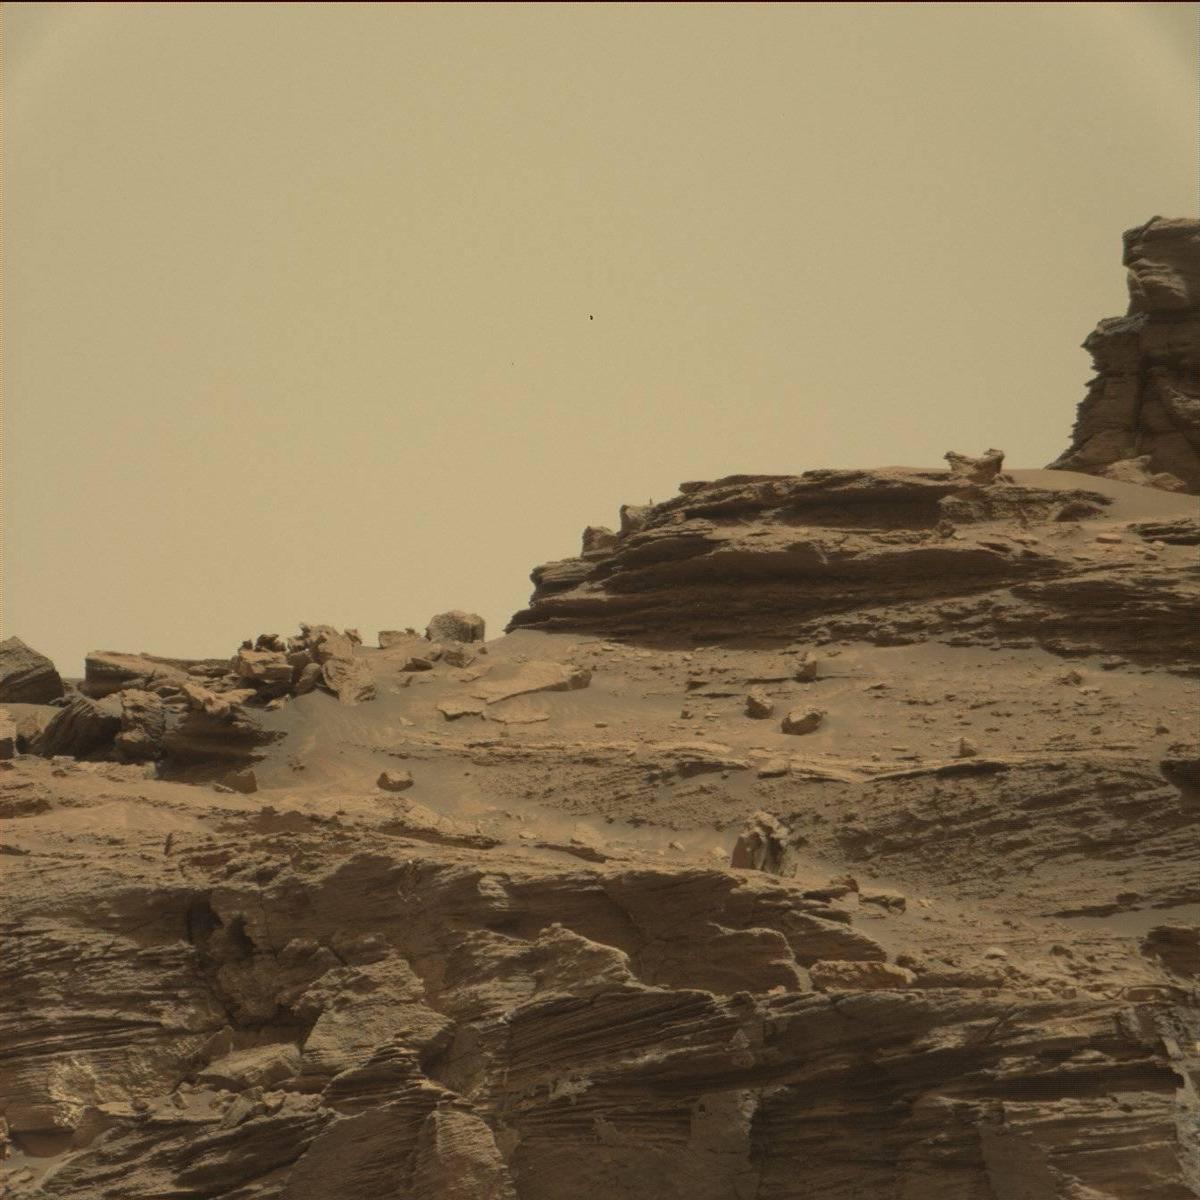
Terrain classes present: Bedrock, Rock, Sand / Soil, Sky